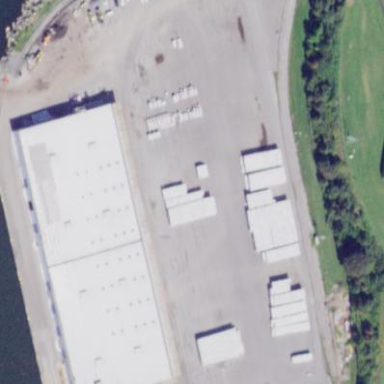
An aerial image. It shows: Warehouse.